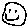
Label: smiley face